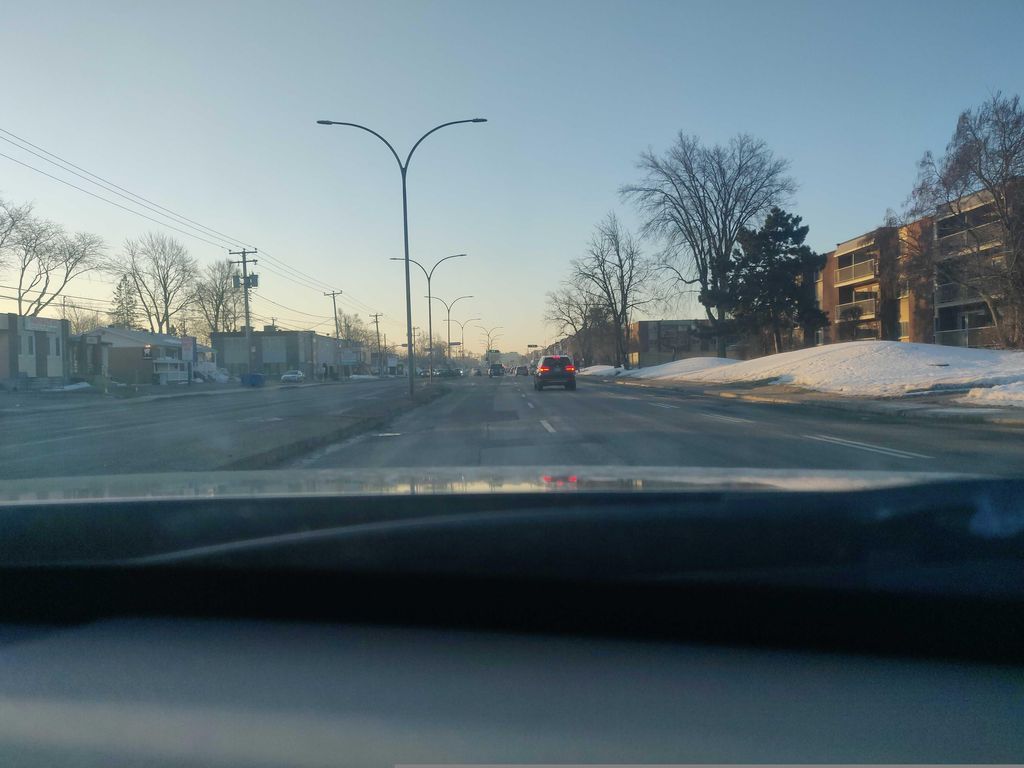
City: montreal